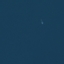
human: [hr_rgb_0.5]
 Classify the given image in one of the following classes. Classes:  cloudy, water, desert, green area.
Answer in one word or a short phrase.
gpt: water